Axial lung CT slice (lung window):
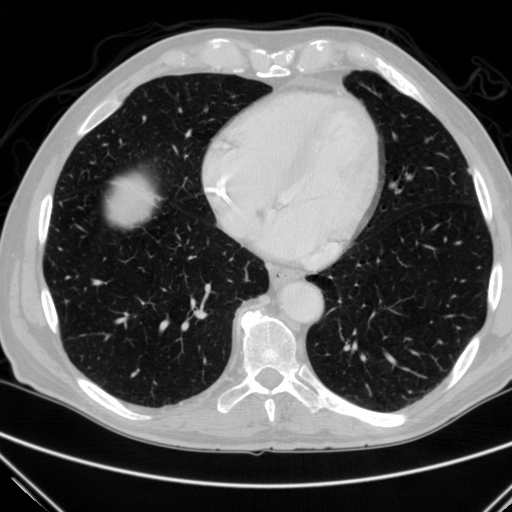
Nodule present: yes
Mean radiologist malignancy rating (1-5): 3